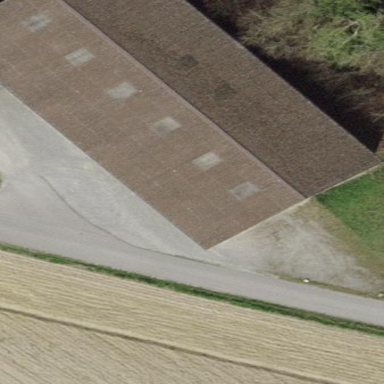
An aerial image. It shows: Farm auxiliary building with gabled roof.